Question: I was searching for few days and cannot find any solution. Do you know how to hide the header text and header "toolbar" in the adjoining Outlook addin?

I dont want to have the text "My custom addin" and i dont want to have this "+" and line.
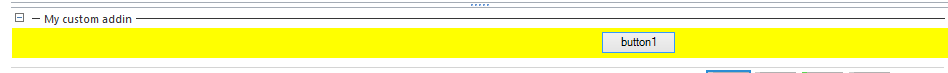
Answer: You might be happier with a "Custom Task Pane." It still has some UI associated with it, but it's prettier.

Or, you can use a blank space (ie. " ") for the title:

To create one, create a UserControl in your project. That's MyTaskPane below. Then, in your ThisAddIn class, create the task pane for windows that you want it on. The following would create the task pane on every window.
You should also remove the task panes when each window closes as described in the <URL>.
'''
public partial class ThisAddIn
{
Inspectors _inspectors;
private void ThisAddIn_Startup(object sender, System.EventArgs e)
{
MyTaskPane pane = new MyTaskPane();
var taskPane = this.CustomTaskPanes.Add(pane, "My Custom Task Pane");
taskPane.Visible = true;
_inspectors = Application.Inspectors;
_inspectors.NewInspector += Inspectors_NewInspector;
}
void Inspectors_NewInspector(Outlook.Inspector Inspector)
{
MyTaskPane pane = new MyTaskPane();
var taskPane = this.CustomTaskPanes.Add(pane, "My Custom Task Pane", Inspector);
taskPane.DockPosition = Office.MsoCTPDockPosition.msoCTPDockPositionBottom;
taskPane.Visible = true;
}
private void ThisAddIn_Shutdown(object sender, System.EventArgs e)
{
}
#region VSTO generated code
/// <summary>
/// Required method for Designer support - do not modify
/// the contents of this method with the code editor.
/// </summary>
private void InternalStartup()
{
this.Startup += new System.EventHandler(ThisAddIn_Startup);
this.Shutdown += new System.EventHandler(ThisAddIn_Shutdown);
}
#endregion
}
'''